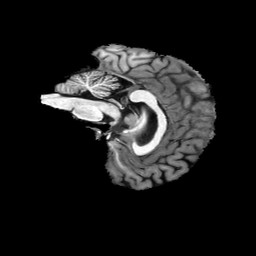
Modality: T1w
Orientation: sagittal
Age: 34
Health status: healthy
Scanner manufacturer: philips
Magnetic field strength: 3 T
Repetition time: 0.007851 s
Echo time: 0.00361 s